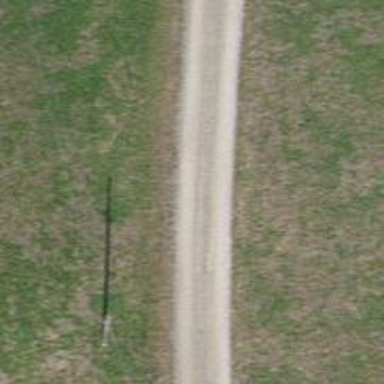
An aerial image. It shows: Well-maintained track road of grade 1.